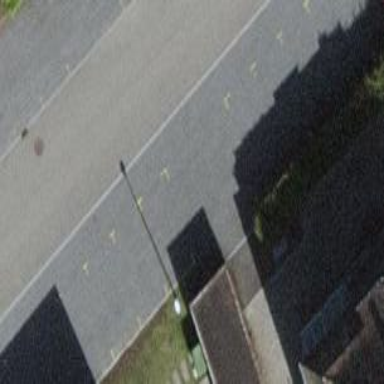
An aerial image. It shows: Street side parking area.